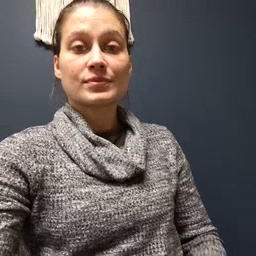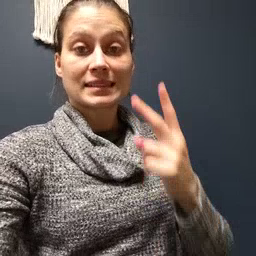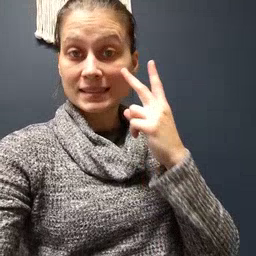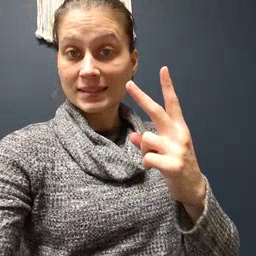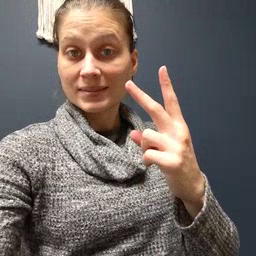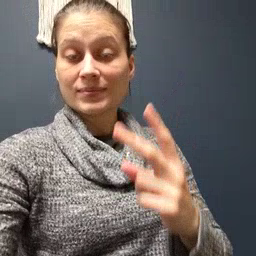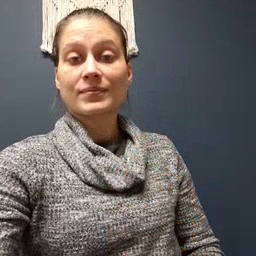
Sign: see